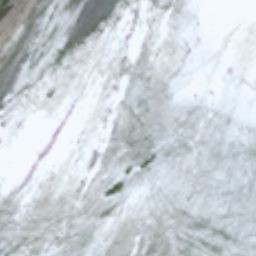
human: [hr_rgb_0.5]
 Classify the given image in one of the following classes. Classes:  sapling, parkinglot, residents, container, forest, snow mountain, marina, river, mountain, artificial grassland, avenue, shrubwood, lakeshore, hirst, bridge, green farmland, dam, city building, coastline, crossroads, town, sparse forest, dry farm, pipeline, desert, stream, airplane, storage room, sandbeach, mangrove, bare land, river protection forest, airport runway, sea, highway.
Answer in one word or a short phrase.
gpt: snow mountain